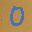
Label: 0